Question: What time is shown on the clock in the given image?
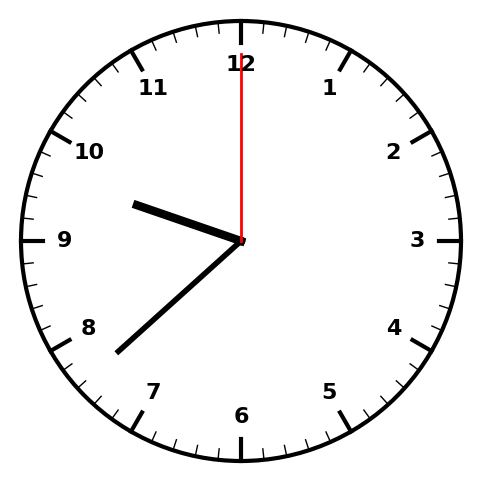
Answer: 09:38:00